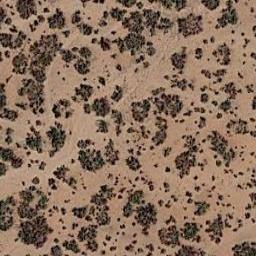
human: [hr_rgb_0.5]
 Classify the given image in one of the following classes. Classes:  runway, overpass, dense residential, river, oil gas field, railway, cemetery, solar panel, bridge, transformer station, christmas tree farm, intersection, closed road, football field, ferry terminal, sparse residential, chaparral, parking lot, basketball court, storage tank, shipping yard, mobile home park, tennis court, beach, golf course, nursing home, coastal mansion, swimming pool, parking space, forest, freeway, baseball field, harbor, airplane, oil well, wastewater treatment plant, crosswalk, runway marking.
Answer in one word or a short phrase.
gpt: chaparral